Question: I am trying to made a kind of xyplot with a line from the bottom till the value. The problem is that I don't know how to adjust the color of the line.
'''
time <- rnorm(50, 5, 2)
death.count <- rnorm(50, -0.25, 0.25)
Inoc.size <-rep(c("A", "B"), times=25)
data <- data.frame(time, death.count, Inoc.size)
xyplot(death.count ~ time, data,
groups=Inoc.size, ylim=c(0, -0.5),
xlab=list("Time - h", cex=1.5),
ylab=list(expression("Death cells - ln N"[i]), cex=1.5),
par.settings=list(
alpha=0.5,
superpose.symbol=list(pch=c(15, 16, 17, 18),
col=c(myColours[3], myColours[6], myColours[4], myColours[7]))),
auto.key=T,
panel=panel.superpose,
panel.groups=function(x, y, col, group.number, groups, ...) {
xj <- jitter(as.numeric(x), factor=0.5)
panel.xyplot(xj, y, ...)
panel.segments(x0=xj, x1=xj, y0=0, y1=y, groups, lwd=2)
}
)
'''

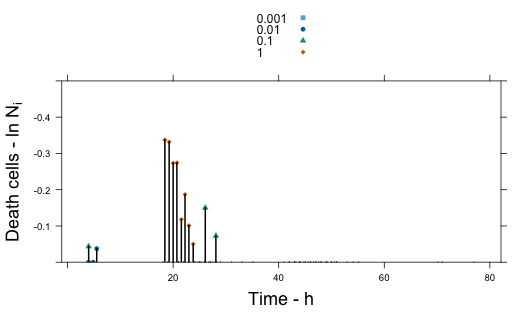
Answer: I don't quite see how your plot matches with your code.
But this may work for you. Define 'col' within 'panel.groups' and reference that indexed by 'group.number' in 'panel.segments'.
'''
library(lattice)
myColours=1:7
time<- rnorm(50,5,2)
death.count<- rnorm(50,-0.25,0.25)
Inoc.size<-rep(c("A","B"),times=25)
data<-data.frame( time,death.count, Inoc.size)
xyplot(death.count~time, data,
groups=Inoc.size,#ylim=c(0,-0.5),
xlab = list("Time - h", cex=1.5),
ylab = list(expression("Death cells - ln N"[i]), cex=1.5),
par.settings= list(
alpha = 0.5,superpose.symbol=list(
pch=c(15,16,17,18),
col=c(myColours[3],myColours[6],myColours[4],myColours[7])),
pch=c(15,16,17,18),
col=c(myColours[3],myColours[6],myColours[4],myColours[7])),
auto.key=T,
panel = panel.superpose,
panel.groups = function(x, y, col,group.number,groups, ...) {
xj=jitter(as.numeric(x), factor=0.5)
col=c(myColours[3],myColours[6],myColours[4],myColours[7])
panel.xyplot(xj,y,...)
panel.segments(x0=xj,x1=xj, y0=0, y1=y,col=col[group.number],groups,
lwd = 2)
}
)
'''